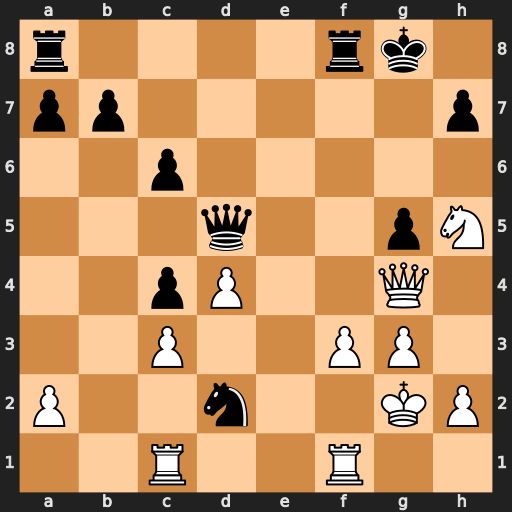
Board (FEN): r4rk1/pp5p/2p5/3q2pN/2pP2Q1/2P2PP1/P2n2KP/2R2R2
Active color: w
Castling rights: -
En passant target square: -
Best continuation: Rf2 Nxf3 Rxf3 Rxf3 Qxf3 Qxf3+ Kxf3